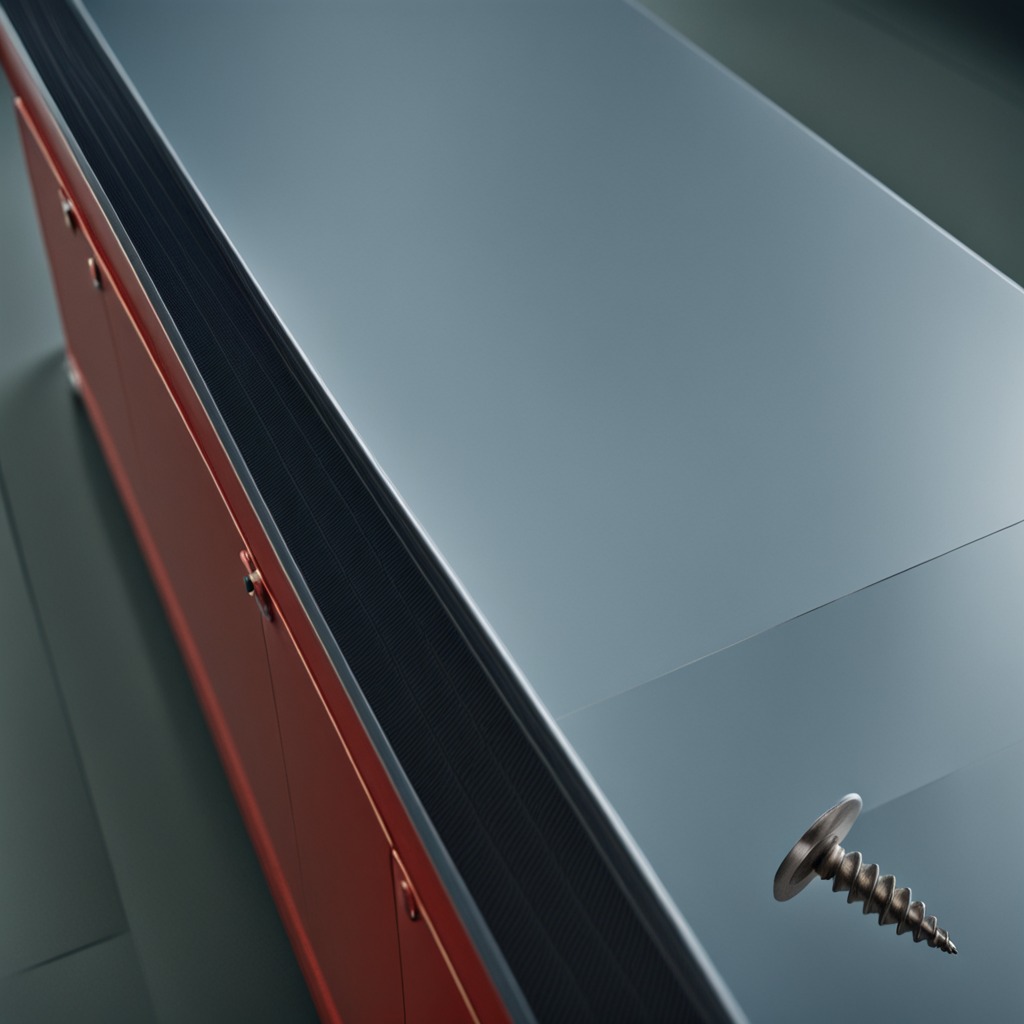
A metal screw is lying on the toolbox surface.